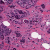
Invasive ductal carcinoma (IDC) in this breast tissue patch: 1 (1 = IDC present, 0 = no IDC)